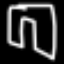
Label: pants